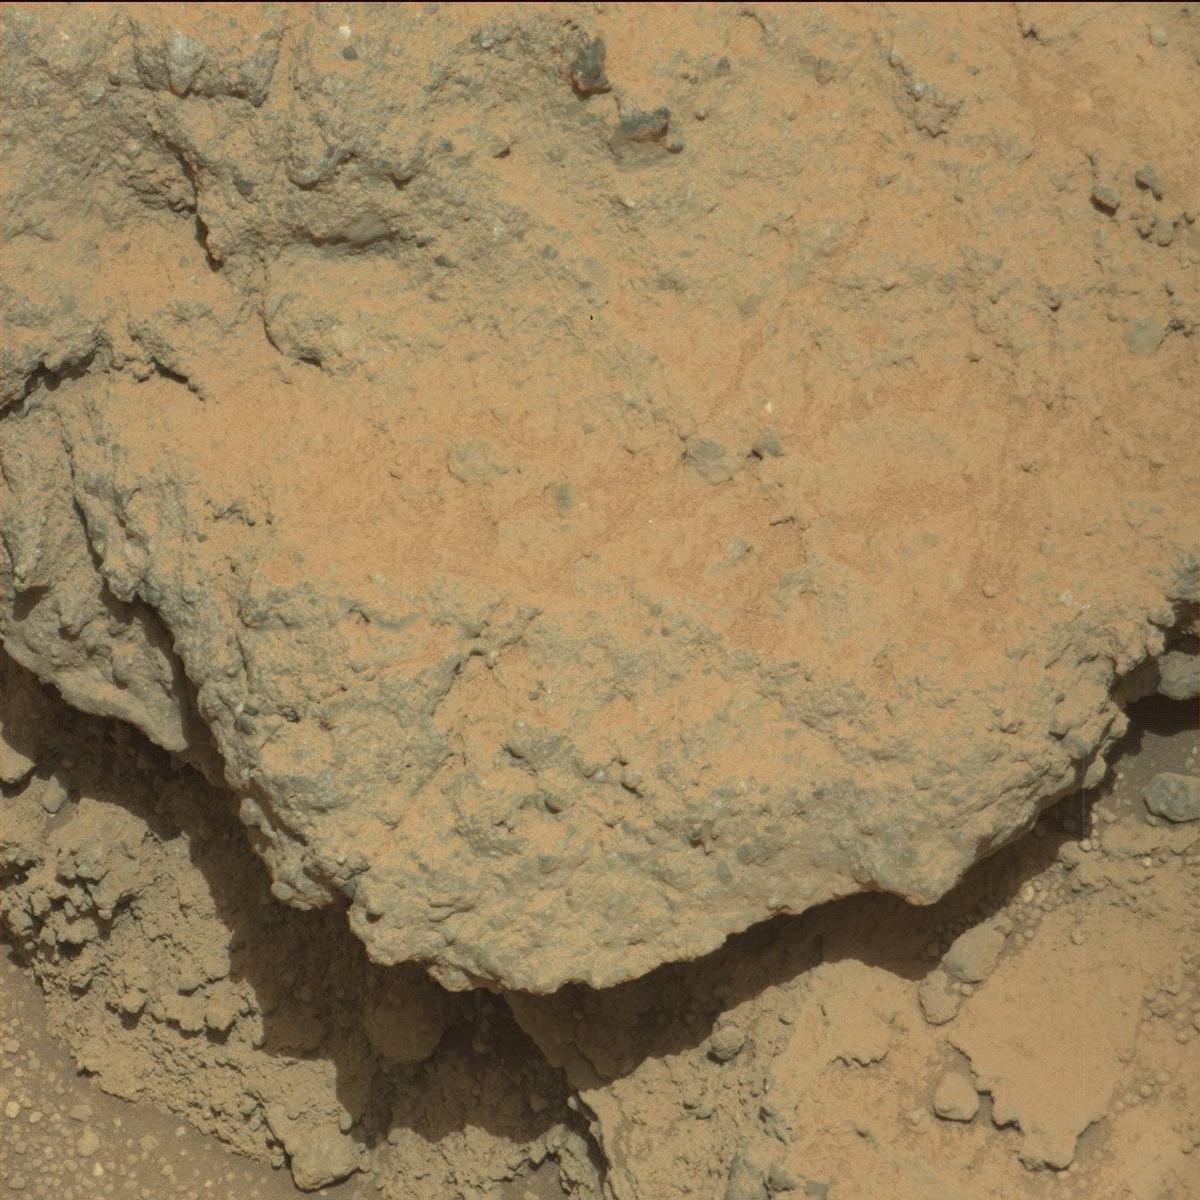
Terrain classes present: Bedrock, Sand / Soil